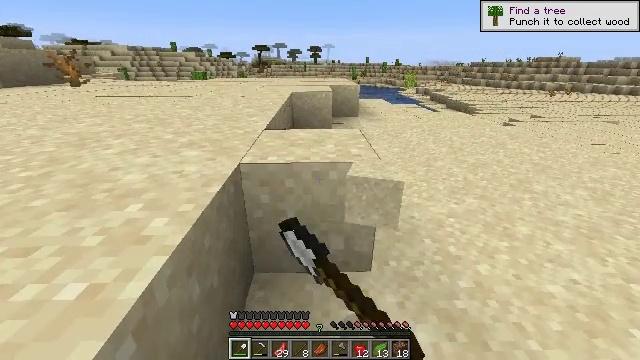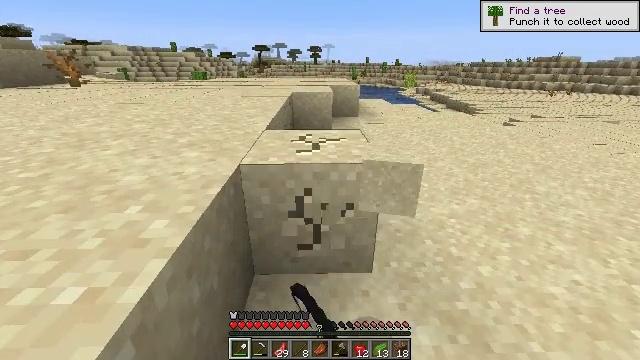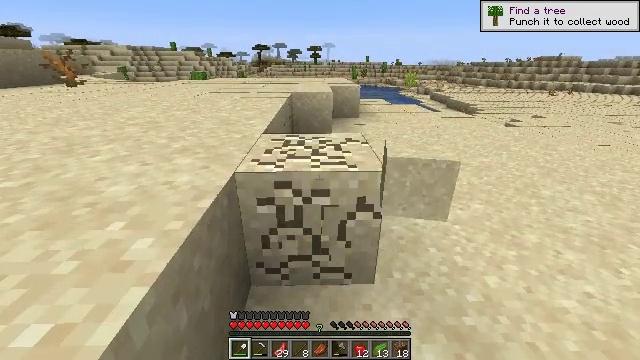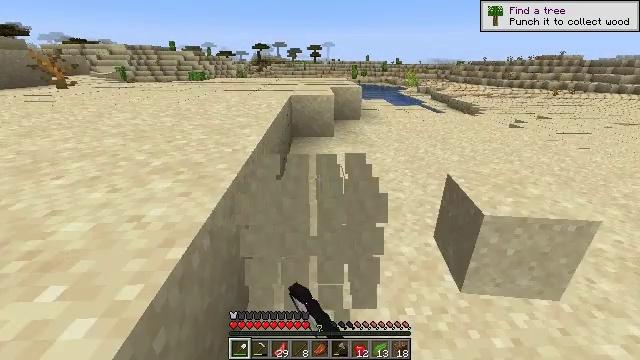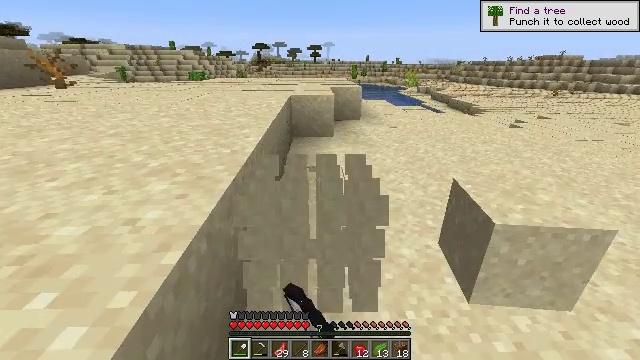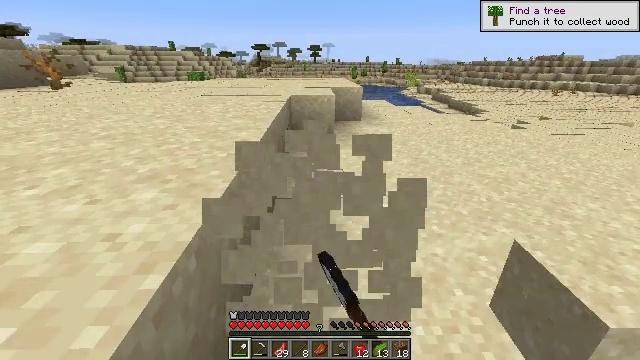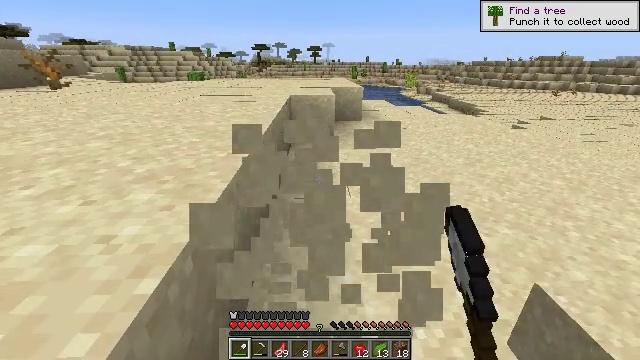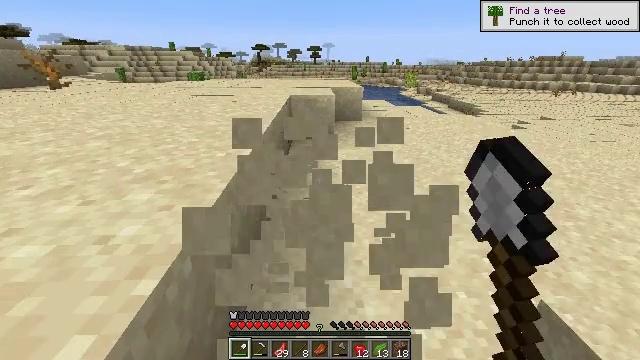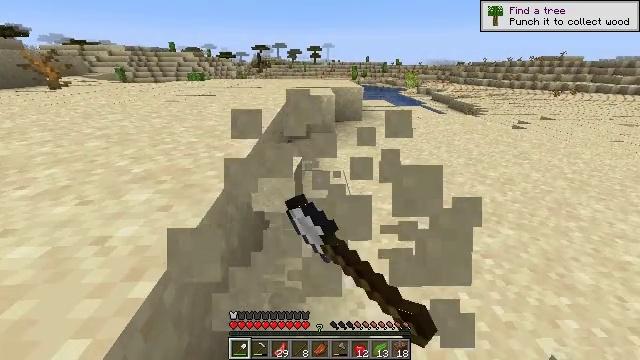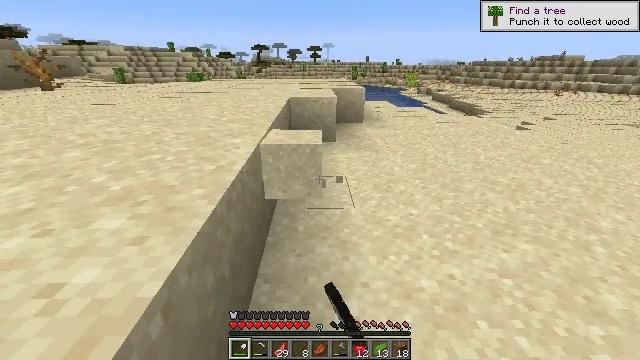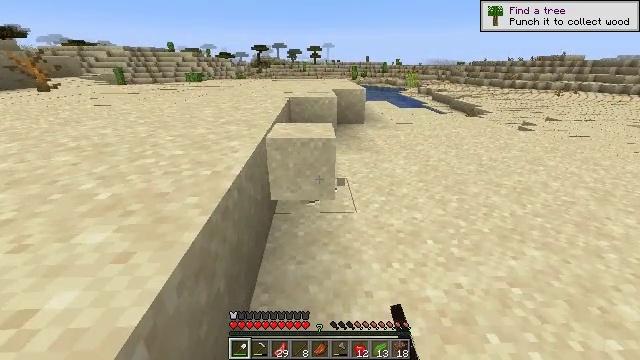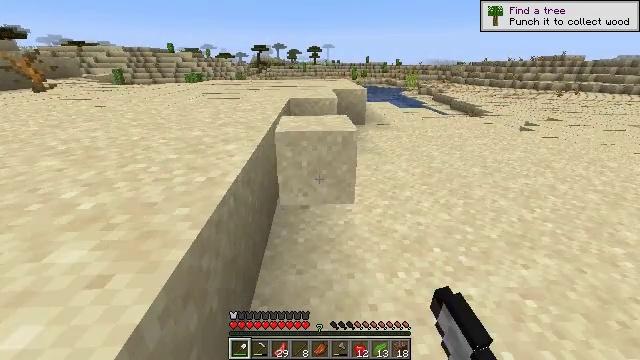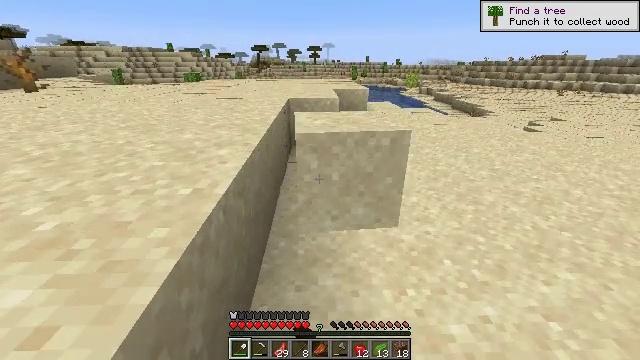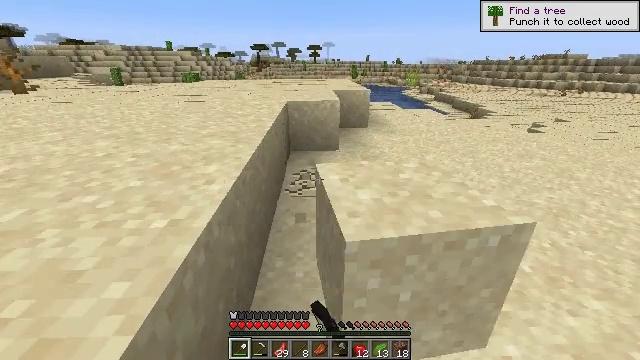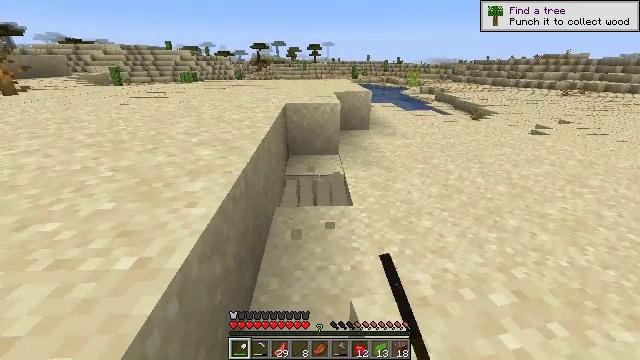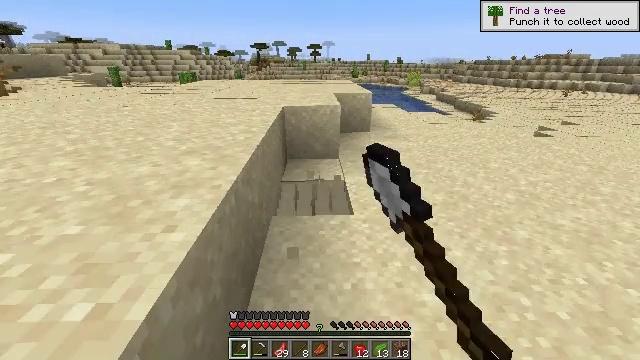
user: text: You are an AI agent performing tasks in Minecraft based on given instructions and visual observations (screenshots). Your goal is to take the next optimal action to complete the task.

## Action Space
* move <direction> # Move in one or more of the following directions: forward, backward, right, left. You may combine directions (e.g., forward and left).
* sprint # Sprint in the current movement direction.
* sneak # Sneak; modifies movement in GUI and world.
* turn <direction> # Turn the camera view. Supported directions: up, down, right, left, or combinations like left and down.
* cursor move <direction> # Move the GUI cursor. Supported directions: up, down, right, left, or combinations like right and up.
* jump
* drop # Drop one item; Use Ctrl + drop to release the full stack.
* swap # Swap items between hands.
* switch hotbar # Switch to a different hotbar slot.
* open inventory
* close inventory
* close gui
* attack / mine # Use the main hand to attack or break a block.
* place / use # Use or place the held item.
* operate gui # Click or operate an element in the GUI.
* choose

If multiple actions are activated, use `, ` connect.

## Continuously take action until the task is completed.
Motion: motion action
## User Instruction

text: Mine sand by the water.
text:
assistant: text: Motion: move forward, attack / mine
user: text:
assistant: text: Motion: move forward, attack / mine
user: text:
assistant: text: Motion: move forward, attack / mine
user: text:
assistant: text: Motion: attack / mine
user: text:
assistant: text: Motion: attack / mine
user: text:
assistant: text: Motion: attack / mine
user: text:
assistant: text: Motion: attack / mine
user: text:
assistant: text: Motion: move forward, attack / mine
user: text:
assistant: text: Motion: move forward, attack / mine
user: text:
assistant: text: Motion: move forward, attack / mine
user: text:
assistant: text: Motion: move forward, attack / mine
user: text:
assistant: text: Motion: move forward, attack / mine
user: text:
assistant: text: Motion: move forward, attack / mine
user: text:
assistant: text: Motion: move forward, attack / mine
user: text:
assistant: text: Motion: move forward, attack / mine
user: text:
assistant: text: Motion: move forward, attack / mine
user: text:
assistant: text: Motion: move forward, attack / mine
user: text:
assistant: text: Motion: move forward, attack / mine
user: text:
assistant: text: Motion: move forward, attack / mine
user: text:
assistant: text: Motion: attack / mine
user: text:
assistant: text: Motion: attack / mine
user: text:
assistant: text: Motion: attack / mine
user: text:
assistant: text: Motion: attack / mine
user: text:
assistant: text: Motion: attack / mine
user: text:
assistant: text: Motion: attack / mine
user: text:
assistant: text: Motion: turn up, attack / mine
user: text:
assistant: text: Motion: attack / mine
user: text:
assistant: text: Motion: attack / mine
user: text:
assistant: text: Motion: attack / mine
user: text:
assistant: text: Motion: move forward, attack / mine